Question:
I have used this background in older version, after updated to iOS 6.0 I am not able to find anywhere in IB. I stack overflowed and used this
'''
self.view.backgroundColor = [UIColor groupTableViewBackgroundColor];
'''
Still it is giving white color, What should I do now? Do I need to set image for this?
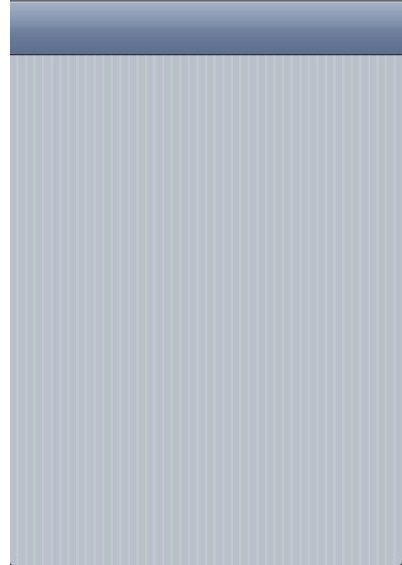
Answer: This function deprecated on iOS 6. Please set color or image in Background mode
please see the <URL>